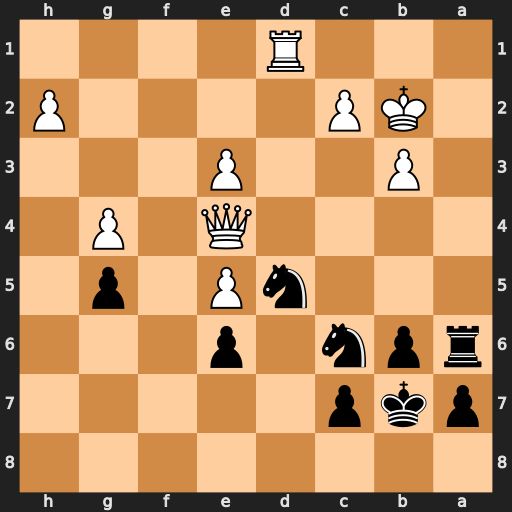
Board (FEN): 8/pkp5/rpn1p3/3nP1p1/4Q1P1/1P2P3/1KP4P/3R4
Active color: b
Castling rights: -
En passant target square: -
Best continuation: Ra2+ Kxa2 Nc3+ Ka3 Nxe4